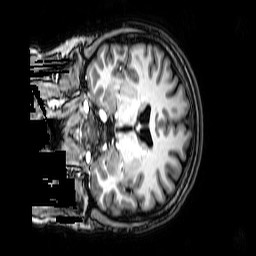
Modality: T1w
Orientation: coronal
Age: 41
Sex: female
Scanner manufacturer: philips
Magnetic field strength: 3 T
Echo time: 0.0038 s